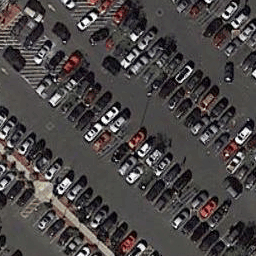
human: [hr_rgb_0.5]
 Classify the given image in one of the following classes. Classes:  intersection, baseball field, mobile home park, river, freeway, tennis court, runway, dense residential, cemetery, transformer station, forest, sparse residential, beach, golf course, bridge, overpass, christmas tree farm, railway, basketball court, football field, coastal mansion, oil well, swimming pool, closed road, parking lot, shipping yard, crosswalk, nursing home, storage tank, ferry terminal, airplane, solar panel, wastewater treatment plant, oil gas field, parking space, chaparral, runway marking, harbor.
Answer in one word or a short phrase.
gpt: parking lot